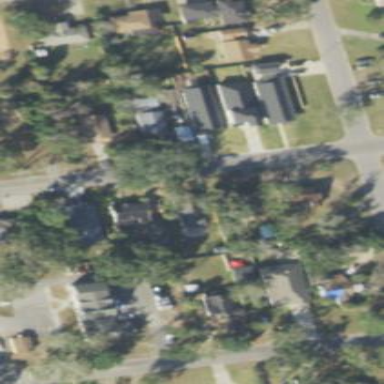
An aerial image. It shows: Residential area consisting of single-family homes.